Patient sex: F
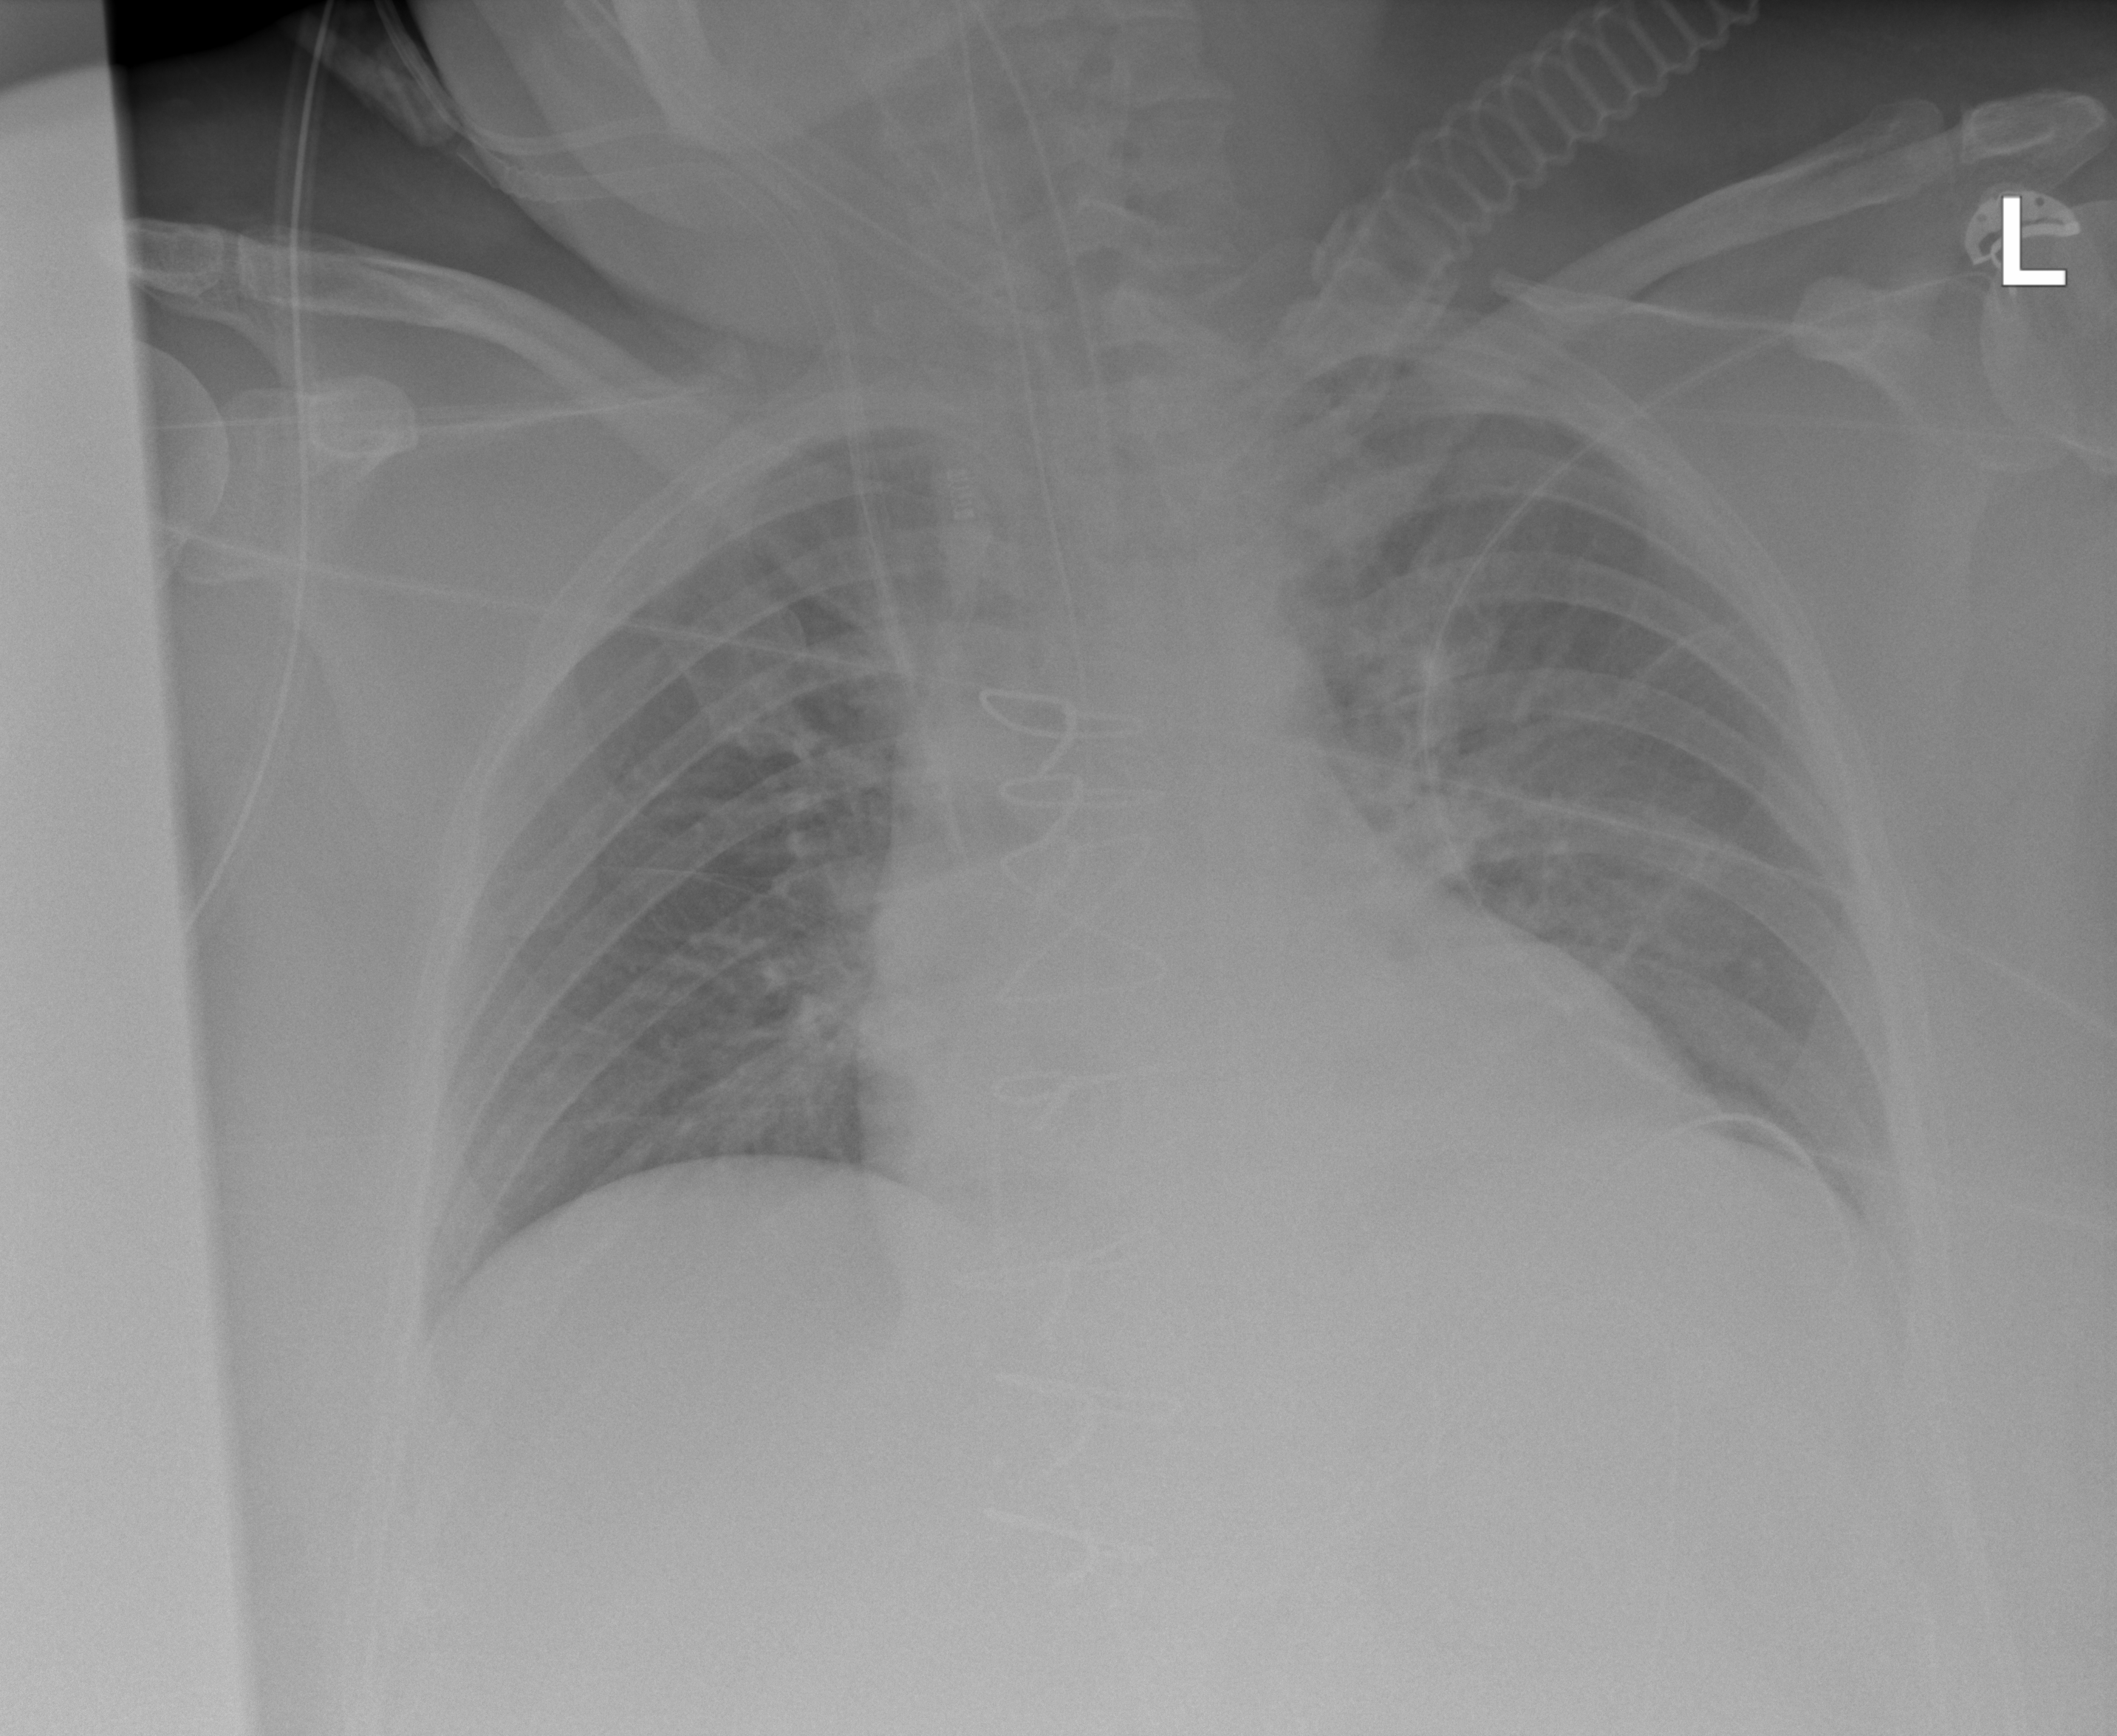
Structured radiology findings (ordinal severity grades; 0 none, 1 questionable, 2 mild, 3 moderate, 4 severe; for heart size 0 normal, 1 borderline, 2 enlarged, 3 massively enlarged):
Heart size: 2
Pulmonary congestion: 2
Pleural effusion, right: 0
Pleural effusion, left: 2
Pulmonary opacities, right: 1
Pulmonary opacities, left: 1
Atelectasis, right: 0
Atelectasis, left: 2